Field crop: maize
Growth stage: 2
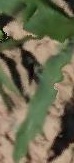
Species: maize